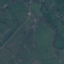
Land use / land cover class: Pasture